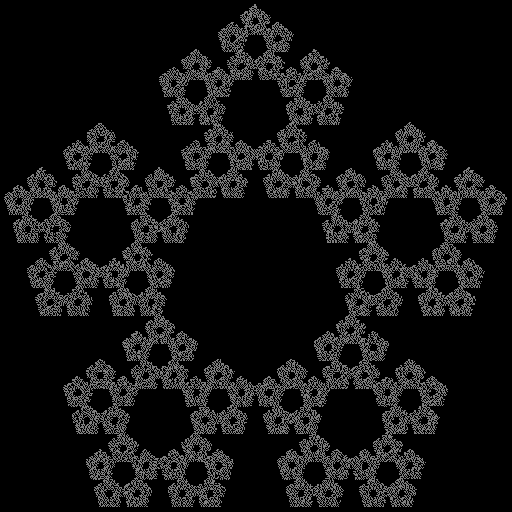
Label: sierpinski_pentagon